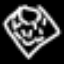
Label: diamond